Interaction volume radius: 10 \u00c5
Interaction volume height: 10 \u00c5
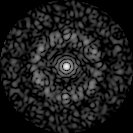
Disorder parameter: 0.767